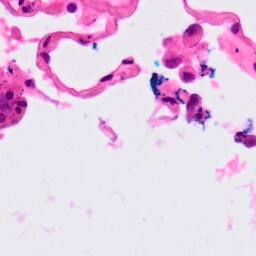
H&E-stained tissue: Lung